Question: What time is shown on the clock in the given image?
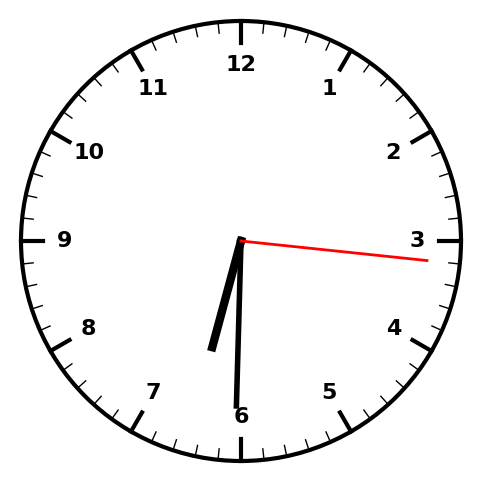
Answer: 06:30:16